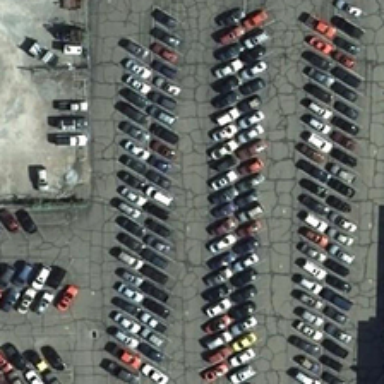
Many cars are parked orderly in a parking lot .